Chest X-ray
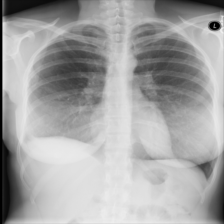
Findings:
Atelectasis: negative
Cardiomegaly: negative
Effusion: negative
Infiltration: negative
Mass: negative
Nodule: negative
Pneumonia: negative
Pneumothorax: negative
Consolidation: negative
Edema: negative
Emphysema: negative
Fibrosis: negative
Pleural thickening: negative
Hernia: negative